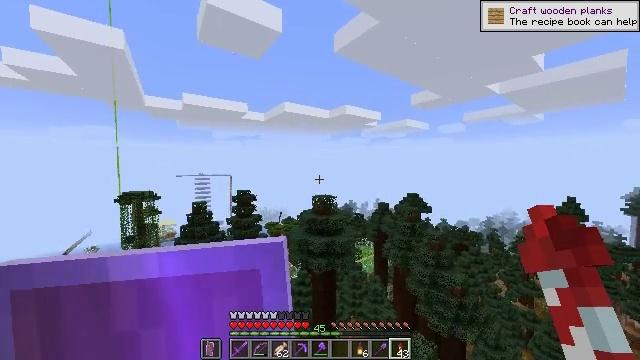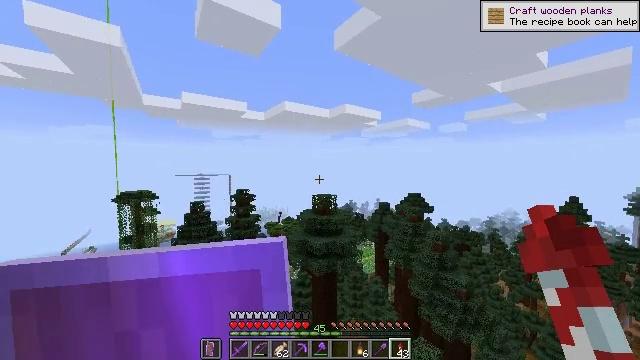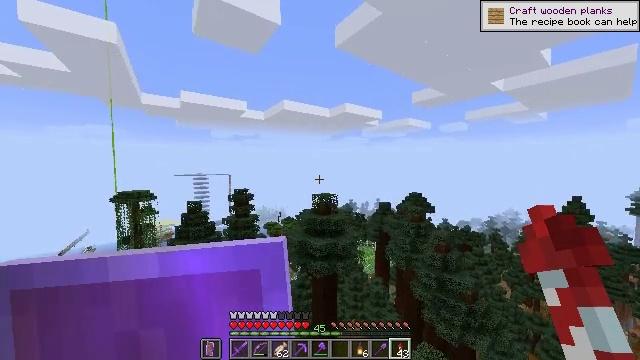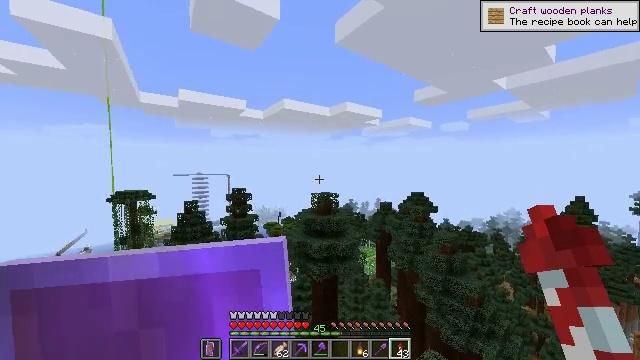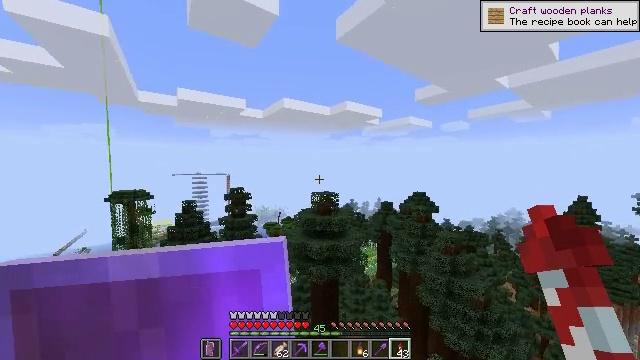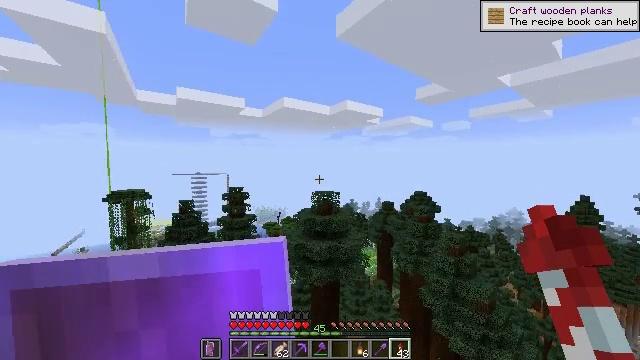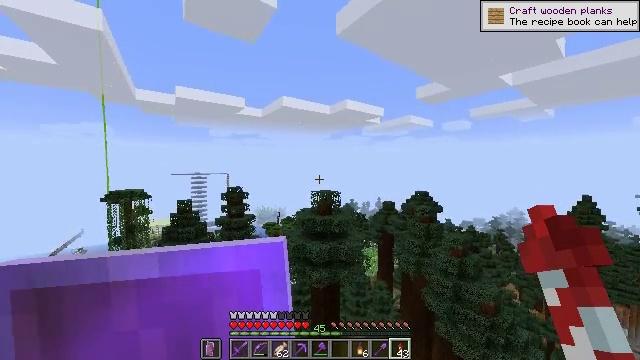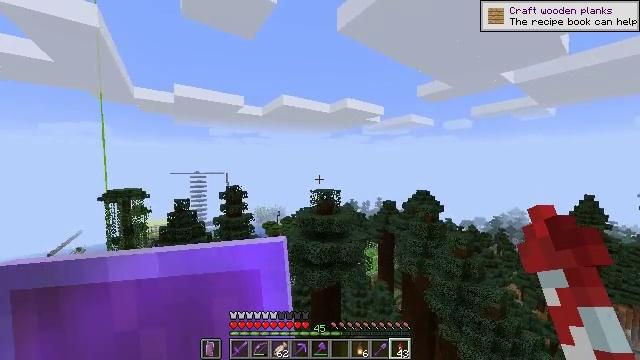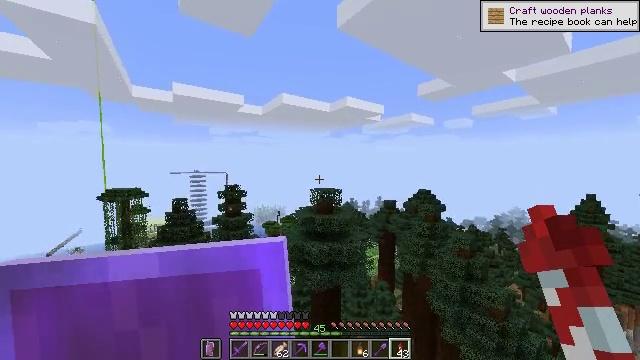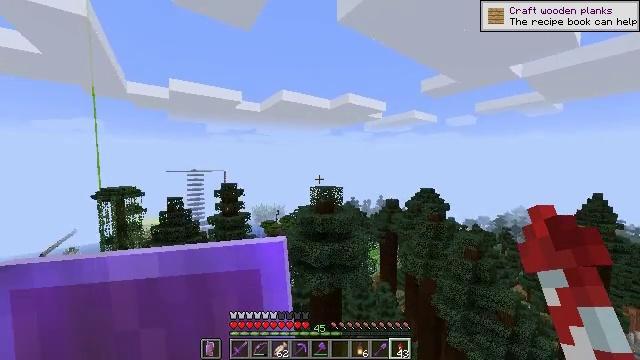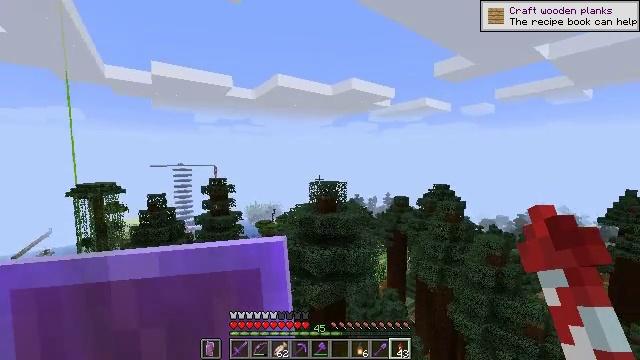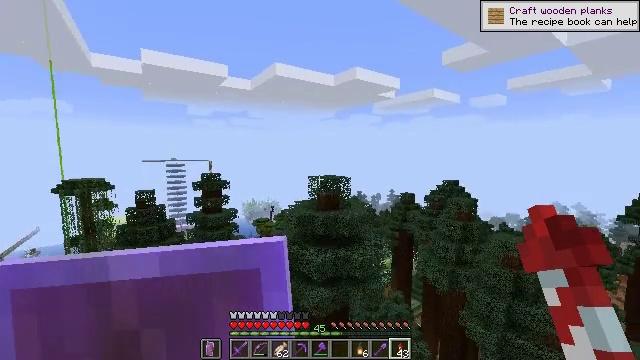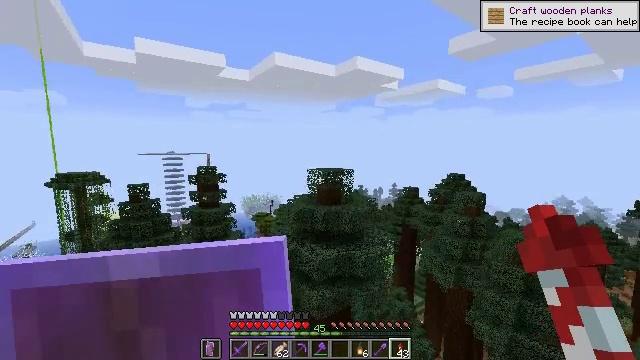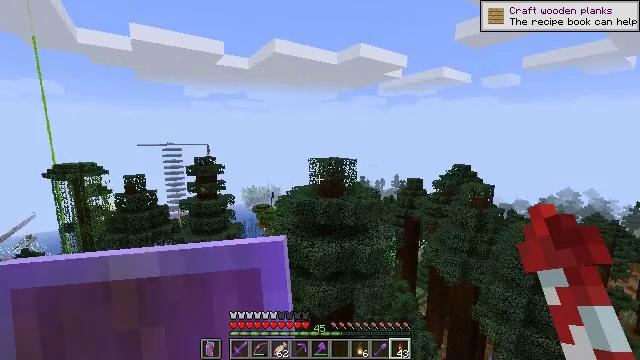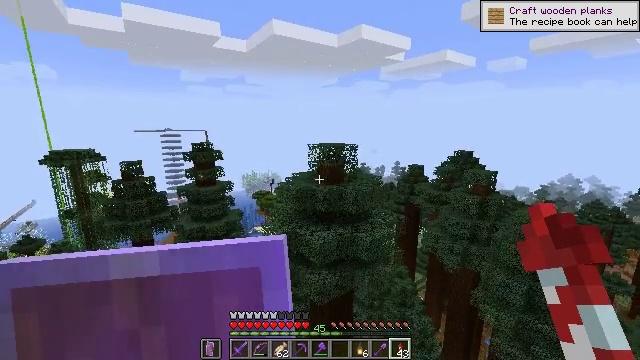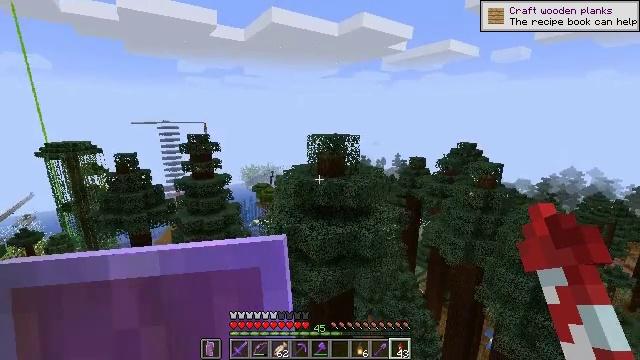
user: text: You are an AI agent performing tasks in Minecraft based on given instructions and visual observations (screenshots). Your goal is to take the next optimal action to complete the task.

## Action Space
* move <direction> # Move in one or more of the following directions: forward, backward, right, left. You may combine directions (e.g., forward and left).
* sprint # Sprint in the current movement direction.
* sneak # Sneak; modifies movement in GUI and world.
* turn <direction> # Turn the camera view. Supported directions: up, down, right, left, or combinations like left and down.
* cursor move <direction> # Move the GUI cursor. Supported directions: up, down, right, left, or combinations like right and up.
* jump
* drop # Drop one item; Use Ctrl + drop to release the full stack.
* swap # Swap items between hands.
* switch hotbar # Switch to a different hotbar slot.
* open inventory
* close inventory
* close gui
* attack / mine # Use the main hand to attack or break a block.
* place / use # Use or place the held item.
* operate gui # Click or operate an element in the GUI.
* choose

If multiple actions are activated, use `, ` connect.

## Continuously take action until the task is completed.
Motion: motion action
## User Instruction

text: Destroy the spruce leaves to get sticks and saplings.
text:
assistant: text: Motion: move forward, sprint
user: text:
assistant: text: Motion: move forward, sprint
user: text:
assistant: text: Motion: move forward
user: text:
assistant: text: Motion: move forward, sprint
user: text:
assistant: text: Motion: move forward, sprint
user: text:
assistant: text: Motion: move forward, sprint
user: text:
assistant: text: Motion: move forward
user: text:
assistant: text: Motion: no_op
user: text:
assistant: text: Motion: no_op
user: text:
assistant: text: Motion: turn down
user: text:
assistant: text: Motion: no_op
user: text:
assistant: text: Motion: turn down
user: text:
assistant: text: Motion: turn down
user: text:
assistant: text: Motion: turn down
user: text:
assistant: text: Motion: turn down
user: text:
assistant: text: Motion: no_op
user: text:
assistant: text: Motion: no_op
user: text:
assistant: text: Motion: no_op
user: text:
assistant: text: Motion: no_op
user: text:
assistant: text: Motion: no_op
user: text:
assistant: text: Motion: no_op
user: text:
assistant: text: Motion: no_op
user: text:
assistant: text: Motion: no_op
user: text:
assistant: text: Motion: no_op
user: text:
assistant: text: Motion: no_op
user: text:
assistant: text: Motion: no_op
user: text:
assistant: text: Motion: no_op
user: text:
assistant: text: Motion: no_op
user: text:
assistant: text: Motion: no_op
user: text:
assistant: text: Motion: sneak